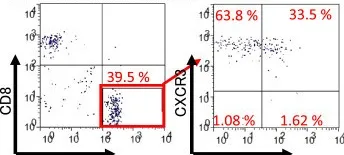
CSF findings. B) Neopterin and CXCL10 (IP-10) concentrations in CSF. Before treatment, both neopterin and CXCL10 (IP-10) concentrations were significantly elevated. Following treatment, both biomarkers decreased to within the range of the therapeutic goal for HAM patients.
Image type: pathology (immunostaining)